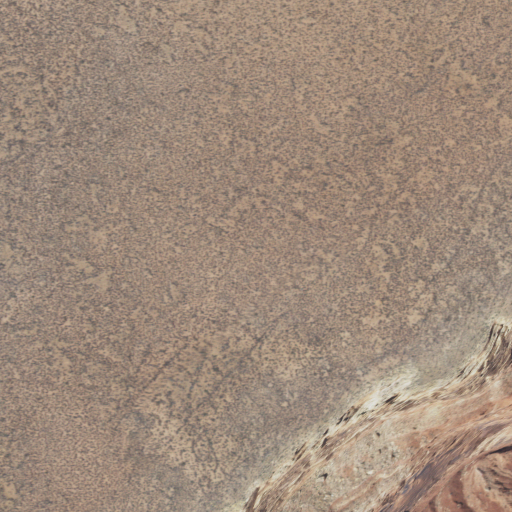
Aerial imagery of cliff(s) in Arizona named Tatahatso Point containing shrub and barren land